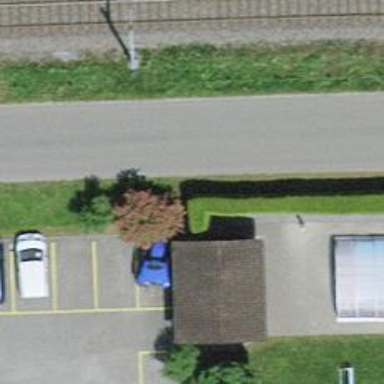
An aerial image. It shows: Hedge barrier.